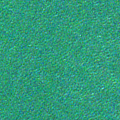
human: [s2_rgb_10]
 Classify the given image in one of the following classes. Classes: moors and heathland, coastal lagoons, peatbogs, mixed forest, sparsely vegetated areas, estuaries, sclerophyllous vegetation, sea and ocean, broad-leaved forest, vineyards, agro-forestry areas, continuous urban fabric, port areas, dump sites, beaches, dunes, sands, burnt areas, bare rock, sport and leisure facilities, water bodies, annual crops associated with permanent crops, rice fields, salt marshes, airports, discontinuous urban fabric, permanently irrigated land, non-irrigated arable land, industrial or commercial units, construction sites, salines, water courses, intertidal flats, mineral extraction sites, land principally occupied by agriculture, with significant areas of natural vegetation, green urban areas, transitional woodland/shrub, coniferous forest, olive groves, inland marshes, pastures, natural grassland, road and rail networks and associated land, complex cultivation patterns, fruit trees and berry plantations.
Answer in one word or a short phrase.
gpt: sea and ocean